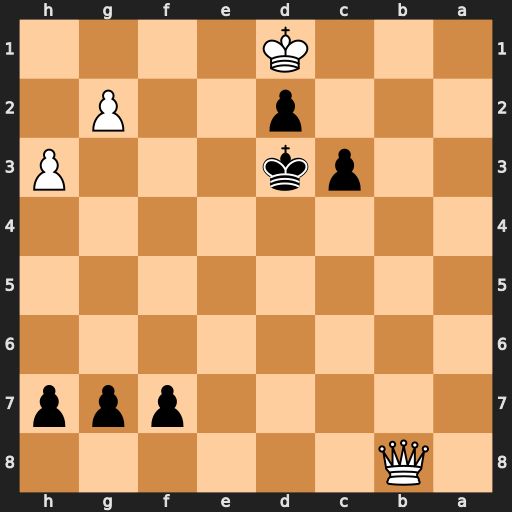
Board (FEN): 1Q6/5ppp/8/8/8/2pk3P/3p2P1/3K4
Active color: b
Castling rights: -
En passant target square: -
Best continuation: c2#